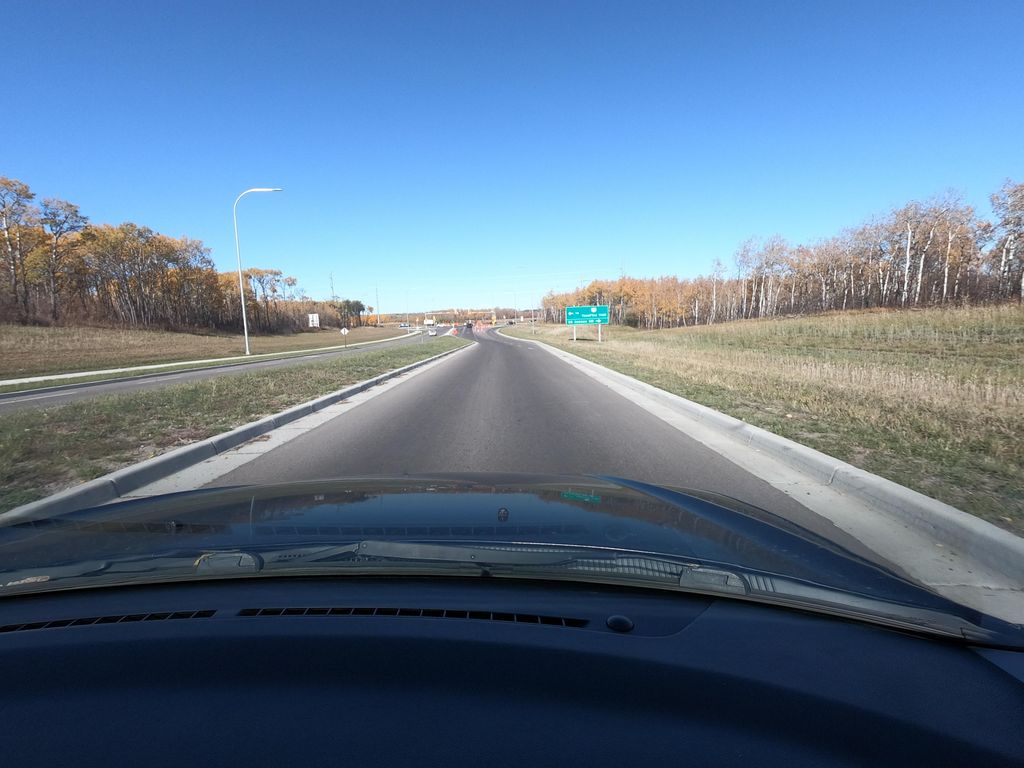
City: calgary